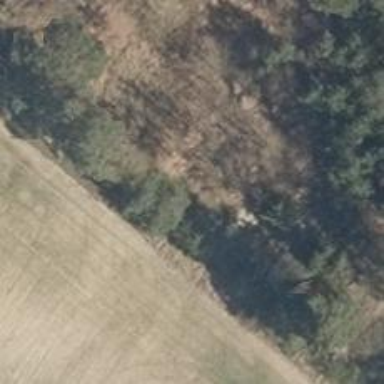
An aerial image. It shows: Shelter that serves as hunting stand.